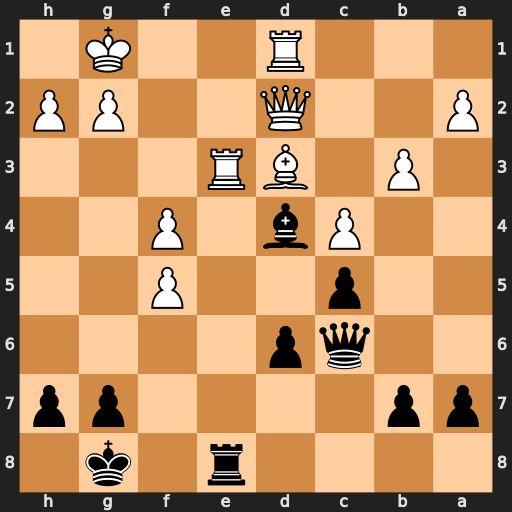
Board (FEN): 4r1k1/pp4pp/2qp4/2p2P2/2Pb1P2/1P1BR3/P2Q2PP/3R2K1
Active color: b
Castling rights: -
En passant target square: -
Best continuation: Bxe3+ Qxe3 Rxe3